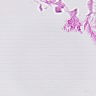
Metastatic tissue present: no